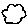
Label: cloud